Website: slack
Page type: stored-credit-cards
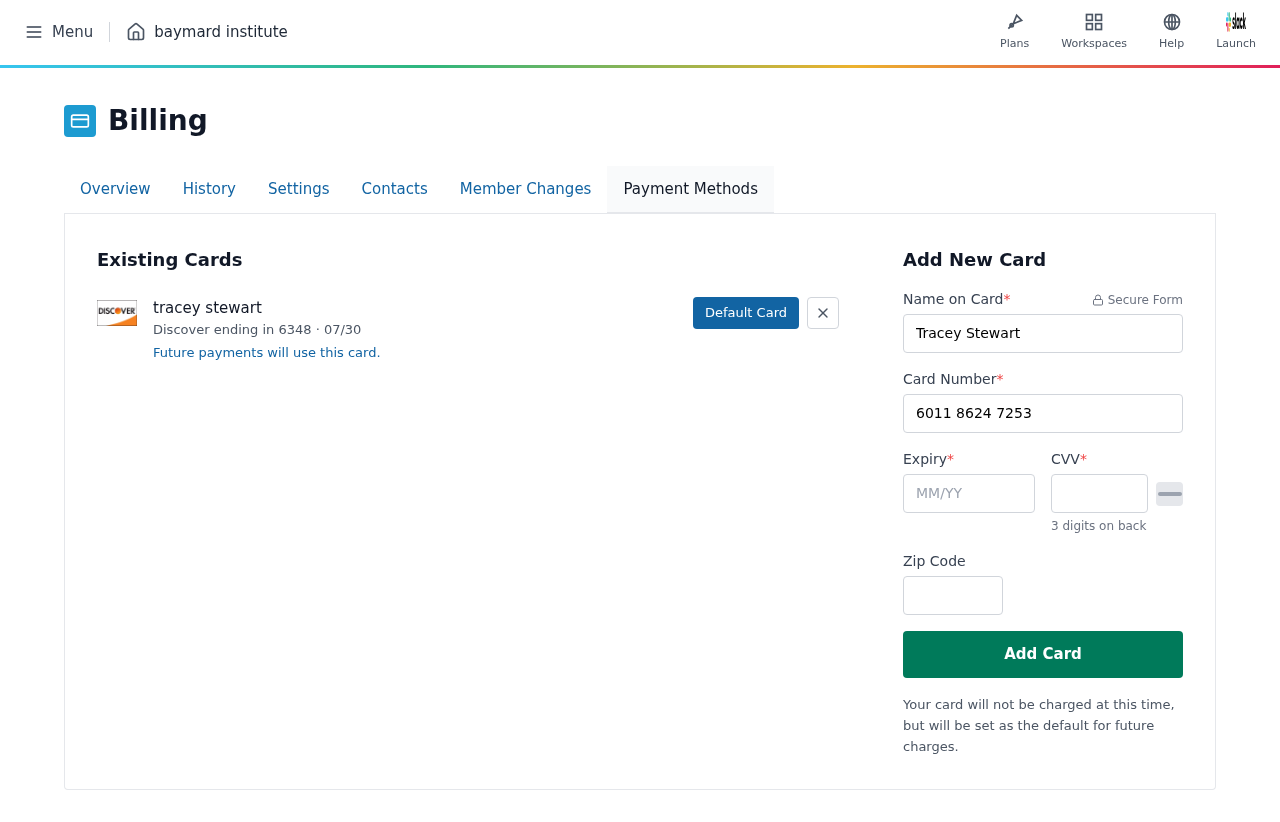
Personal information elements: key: PII_CARD_CVV
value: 709
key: PII_CARD_EXPIRY
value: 07/30
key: PII_CARD_EXPIRY_MONTH
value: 07
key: PII_CARD_EXPIRY_YEAR
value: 30
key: PII_CARD_LAST4
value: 6348
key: PII_CARD_NUMBER
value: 6011 8624 7253 6348
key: PII_CARD_TYPE
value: Discover
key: PII_FULLNAME
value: tracey stewart
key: PII_FULLNAME
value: Tracey Stewart
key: PII_POSTCODE
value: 03641